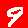
Digit: 9